Group 1:
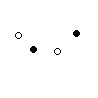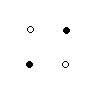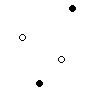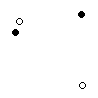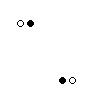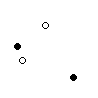
Group 2:
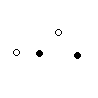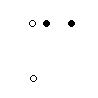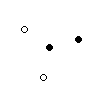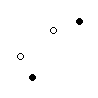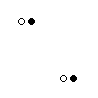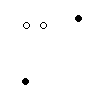
Rule separating the two groups: Line segments linking same-coloured dots would intersect vs. not so.
Concepts: imagined_entity, imagined_line_or_curve, intersection, lines_coincide, overlap, overlapping
Author: Leo Crabbe